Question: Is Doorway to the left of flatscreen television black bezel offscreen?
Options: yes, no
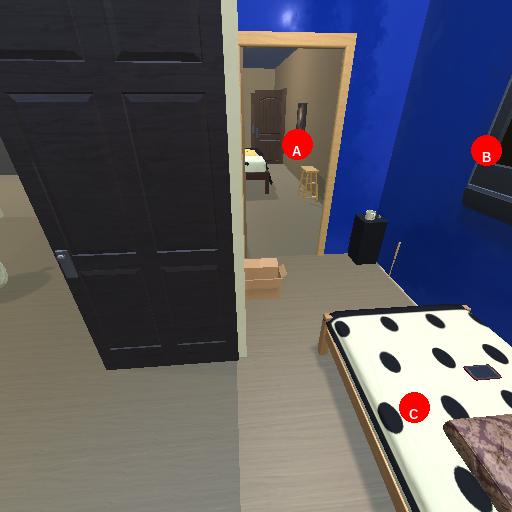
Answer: yes